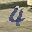
Label: 4